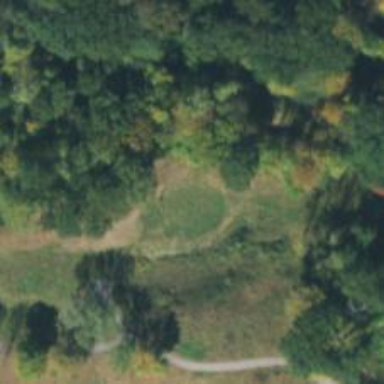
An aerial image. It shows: View of golf hole.